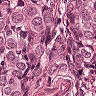
Metastatic tissue present: yes